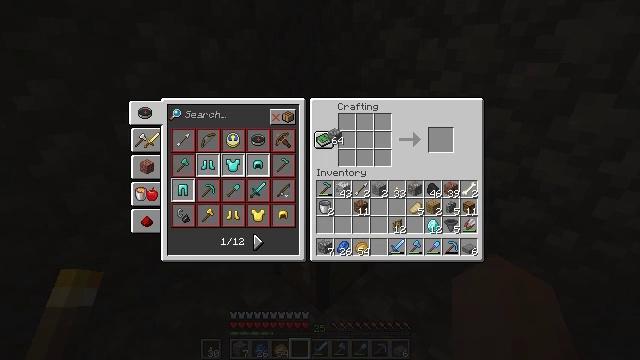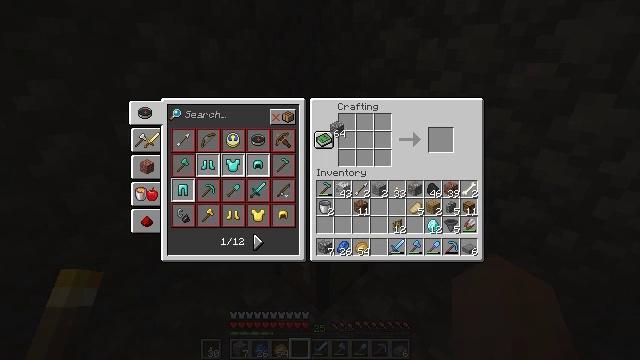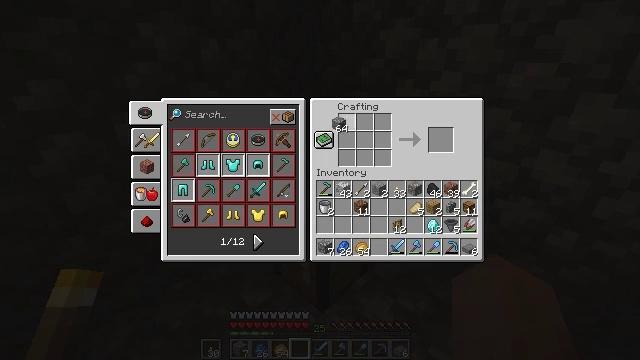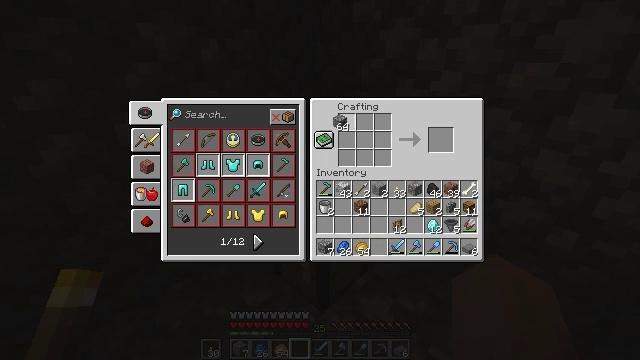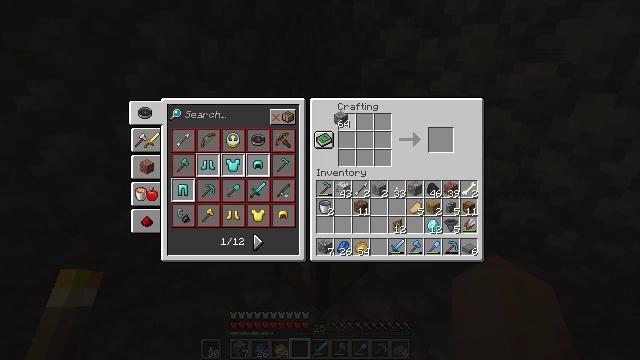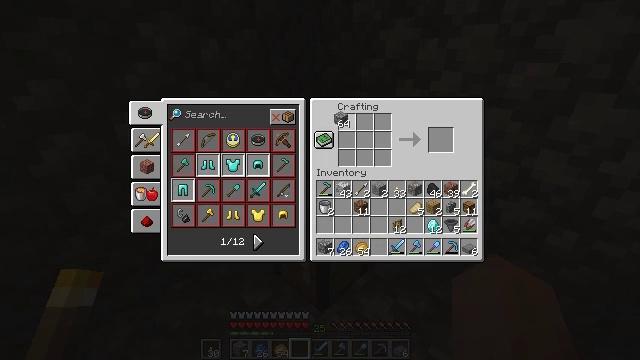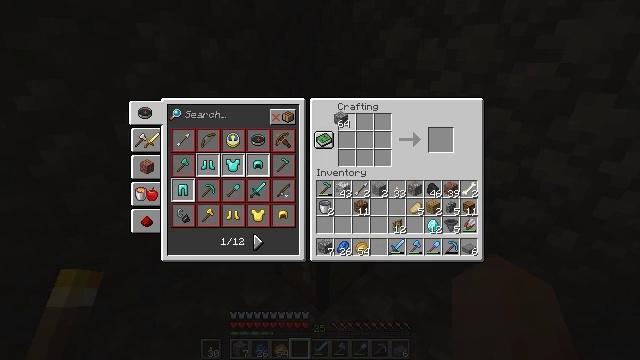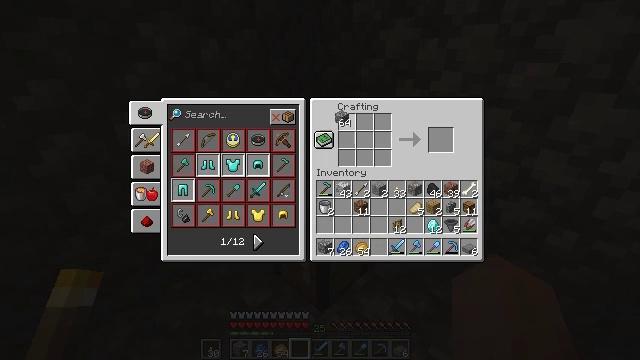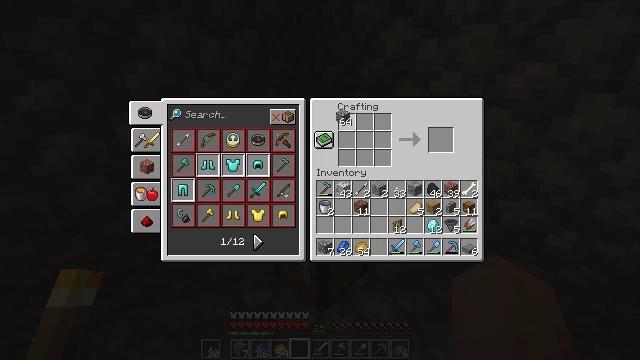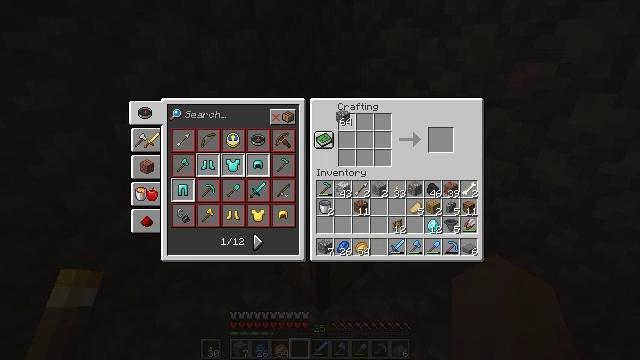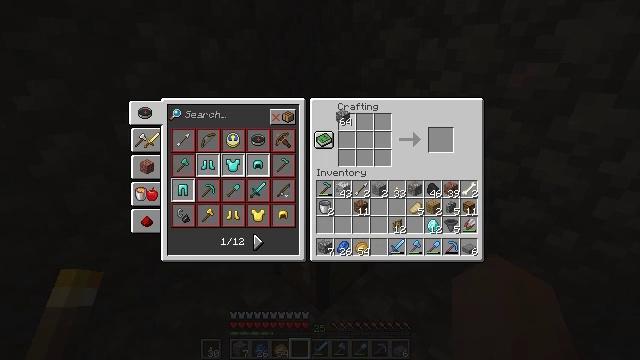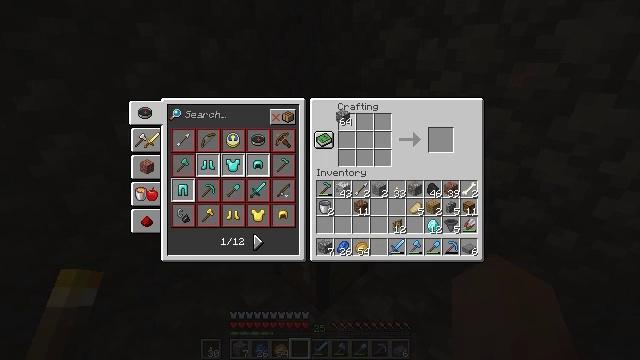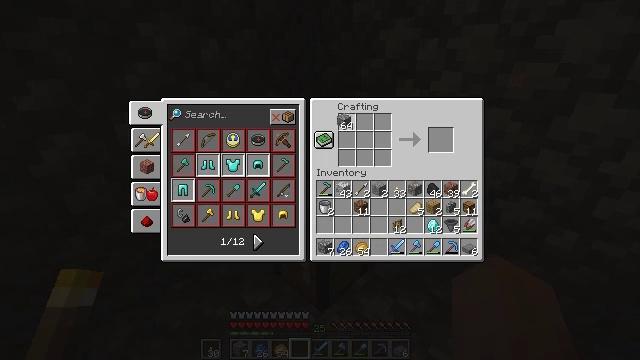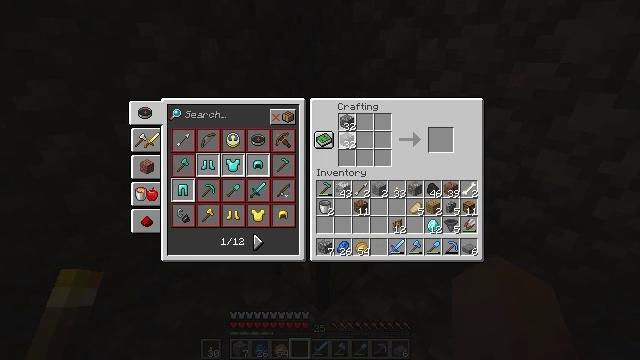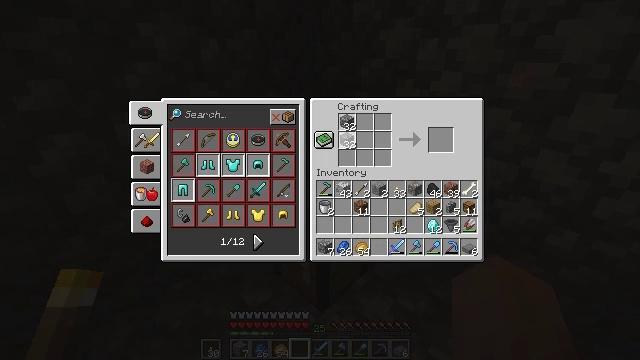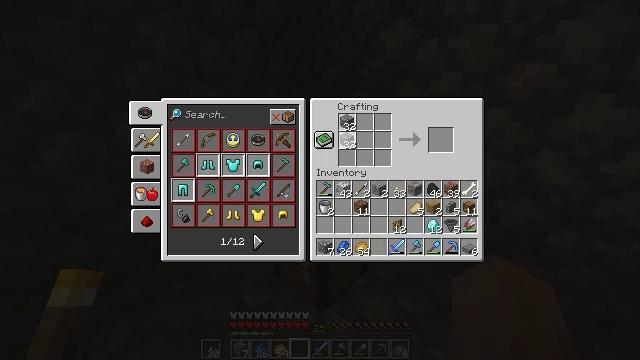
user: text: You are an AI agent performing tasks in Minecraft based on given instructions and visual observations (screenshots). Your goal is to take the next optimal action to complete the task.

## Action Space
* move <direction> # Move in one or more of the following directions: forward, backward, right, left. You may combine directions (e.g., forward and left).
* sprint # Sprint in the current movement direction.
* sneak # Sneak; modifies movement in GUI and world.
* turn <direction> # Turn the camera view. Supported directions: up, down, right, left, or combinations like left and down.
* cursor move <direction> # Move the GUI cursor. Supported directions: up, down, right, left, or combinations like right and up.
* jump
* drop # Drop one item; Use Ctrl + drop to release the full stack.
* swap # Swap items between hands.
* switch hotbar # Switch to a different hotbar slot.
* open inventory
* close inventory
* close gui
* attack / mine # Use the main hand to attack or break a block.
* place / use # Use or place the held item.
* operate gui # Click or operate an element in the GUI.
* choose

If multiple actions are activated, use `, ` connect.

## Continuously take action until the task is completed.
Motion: motion action
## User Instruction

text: Use a crafting table to make cobblestone stairs.
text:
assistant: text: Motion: sneak, cursor move up
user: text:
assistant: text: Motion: sneak
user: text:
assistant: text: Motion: sneak
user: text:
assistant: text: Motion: sneak
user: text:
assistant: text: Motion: sneak
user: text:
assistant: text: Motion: sneak
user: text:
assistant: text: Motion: sneak
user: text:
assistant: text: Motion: sneak
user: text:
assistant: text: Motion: sneak
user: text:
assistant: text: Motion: sneak, operate gui
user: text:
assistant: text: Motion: sneak, operate gui
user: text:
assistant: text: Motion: sneak, operate gui
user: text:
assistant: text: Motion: sneak, cursor move down, operate gui
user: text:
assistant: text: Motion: sneak, operate gui
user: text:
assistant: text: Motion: sneak, operate gui
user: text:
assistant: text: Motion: sneak, operate gui
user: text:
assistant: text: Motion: sneak, operate gui
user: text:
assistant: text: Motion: sneak, operate gui
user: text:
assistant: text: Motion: sneak, operate gui
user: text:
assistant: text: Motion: sneak, operate gui
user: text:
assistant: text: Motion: sneak, operate gui
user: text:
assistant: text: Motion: sneak, operate gui
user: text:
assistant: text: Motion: sneak, cursor move right, operate gui
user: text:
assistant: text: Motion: sneak, operate gui
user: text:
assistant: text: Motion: sneak, operate gui
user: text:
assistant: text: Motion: sneak, operate gui
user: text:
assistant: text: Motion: sneak, operate gui
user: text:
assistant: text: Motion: sneak, operate gui
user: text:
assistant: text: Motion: sneak, operate gui
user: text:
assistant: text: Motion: sneak, operate gui